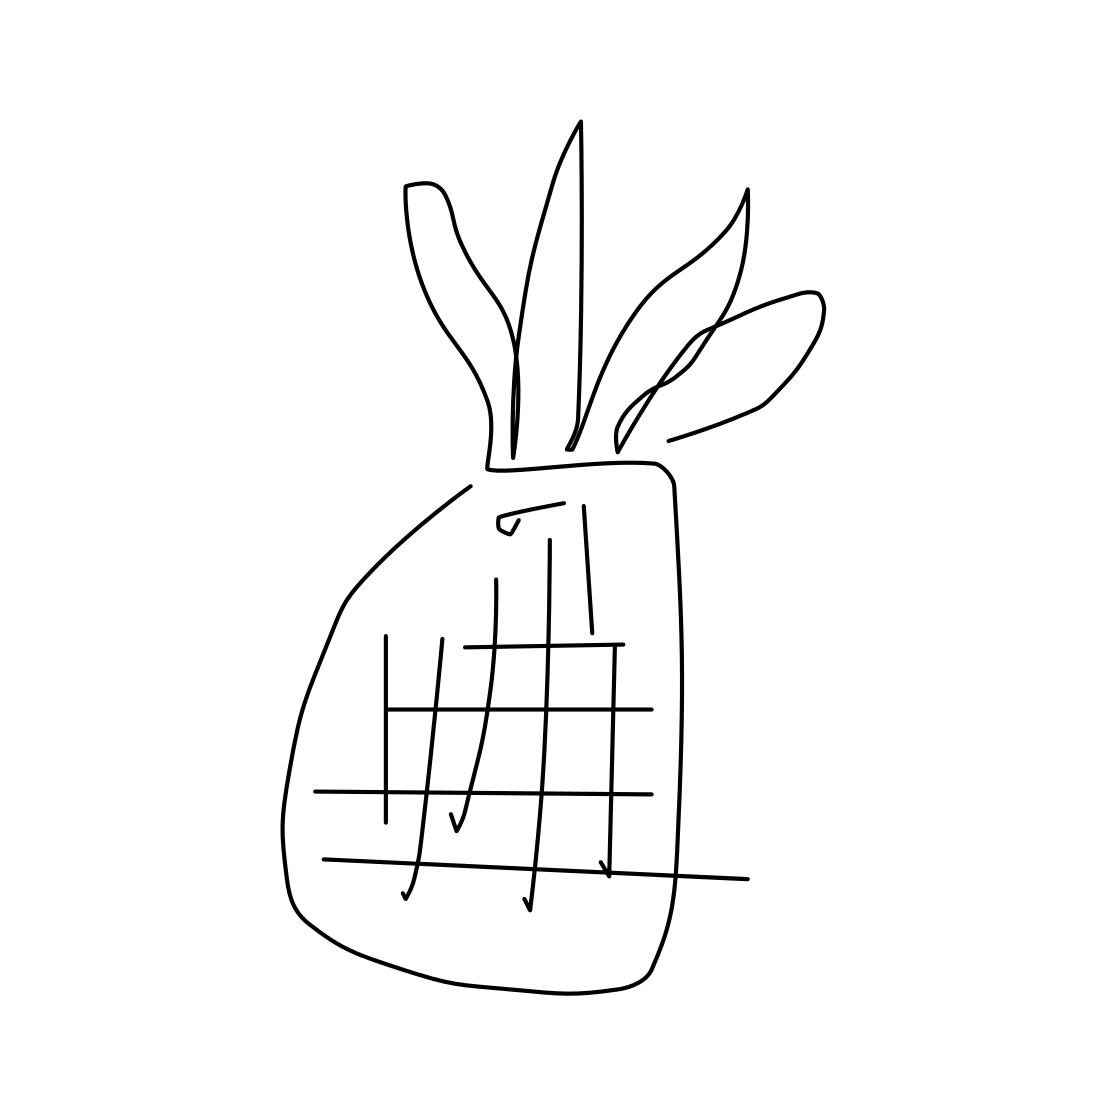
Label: pineapple